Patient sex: M
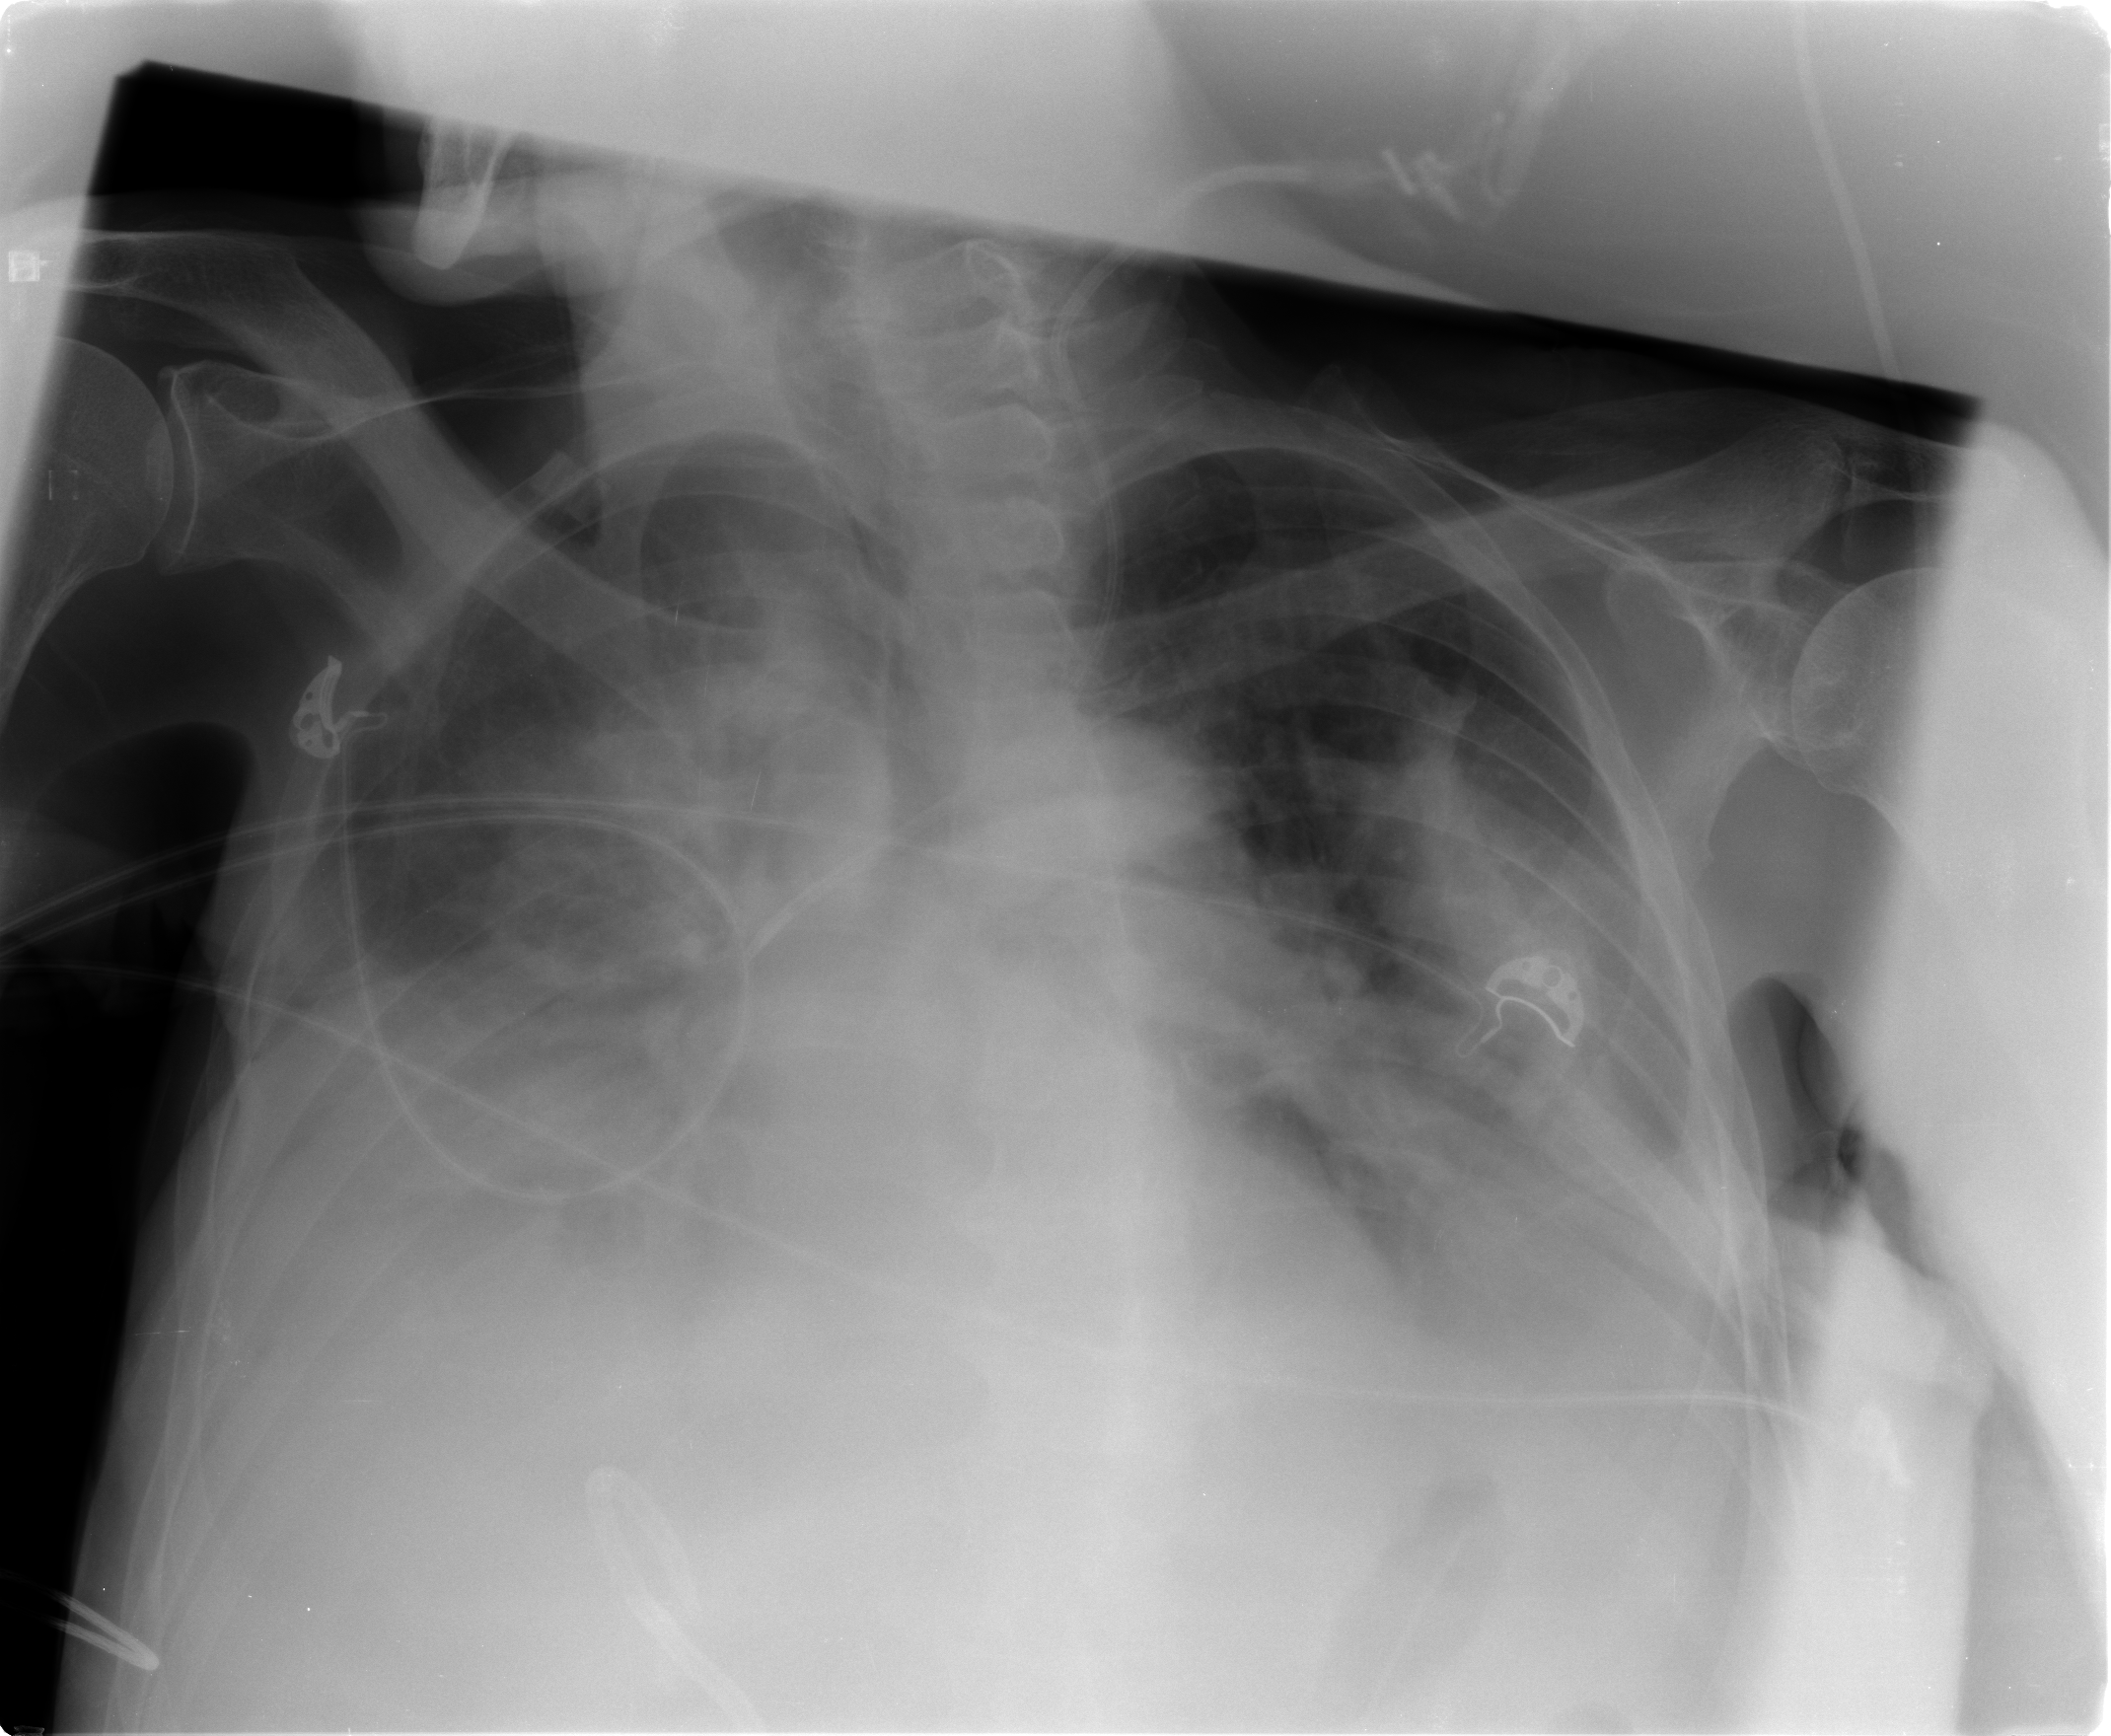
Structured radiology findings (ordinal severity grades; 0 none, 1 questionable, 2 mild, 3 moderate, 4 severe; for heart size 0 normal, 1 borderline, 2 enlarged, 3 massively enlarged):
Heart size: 0
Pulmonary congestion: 1
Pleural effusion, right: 3
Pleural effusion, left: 2
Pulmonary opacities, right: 2
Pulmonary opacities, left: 2
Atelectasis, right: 3
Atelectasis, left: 3